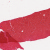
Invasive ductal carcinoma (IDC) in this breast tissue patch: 0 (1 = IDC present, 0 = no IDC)